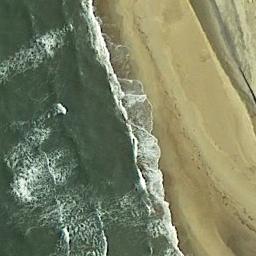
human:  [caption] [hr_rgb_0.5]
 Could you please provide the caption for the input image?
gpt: Golden beaches and green sea water and layers of waves hitting the shore .

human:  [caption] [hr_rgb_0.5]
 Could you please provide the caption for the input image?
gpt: The beach with brown sand and the color of the seawater is dark green .

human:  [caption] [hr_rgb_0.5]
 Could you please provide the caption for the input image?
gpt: The beach is composed of dark green seawater and a yellow coast .

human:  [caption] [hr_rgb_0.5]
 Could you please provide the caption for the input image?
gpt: There are water marks on the beach .

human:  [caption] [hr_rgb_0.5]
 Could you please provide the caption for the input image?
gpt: The edge of the beach is empty .